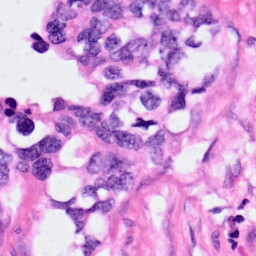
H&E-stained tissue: Pancreatic